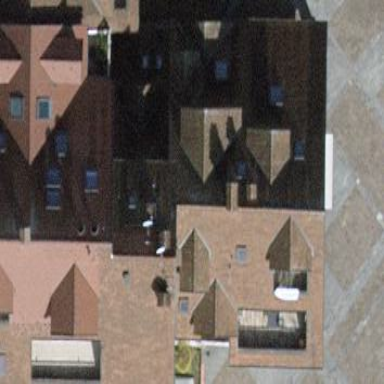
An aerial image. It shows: Gabled-roof apartment building with maroon roof tiles.